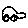
Label: car